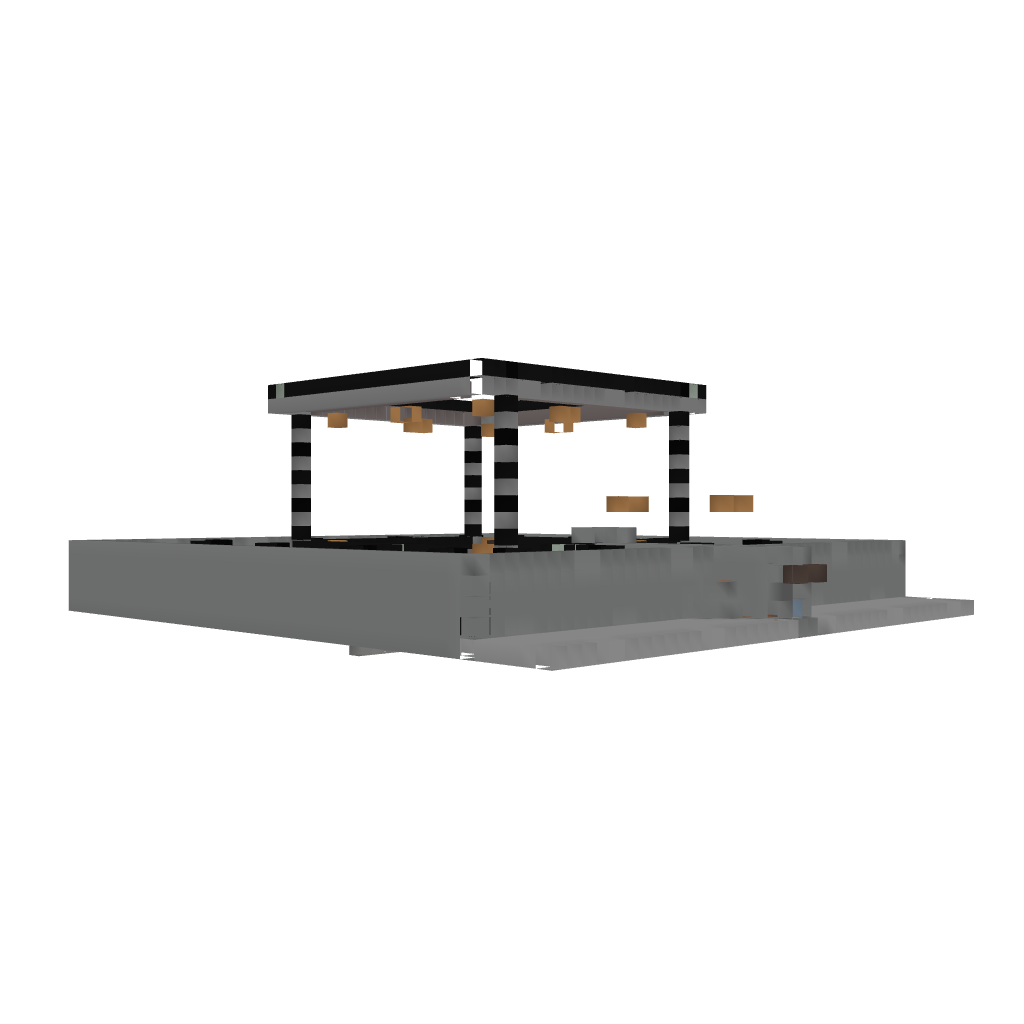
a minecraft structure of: Self-Building/Repairing House